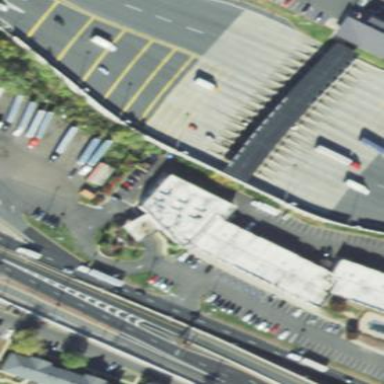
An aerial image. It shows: Building with toll booth.